Brain MRI, t1w sequence, axial 2D slice.
Patient: age 33, sex F, weight 78 kg, height 1.78 m
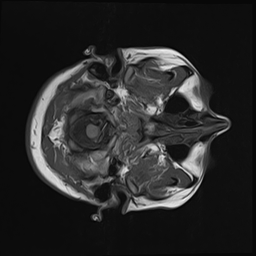